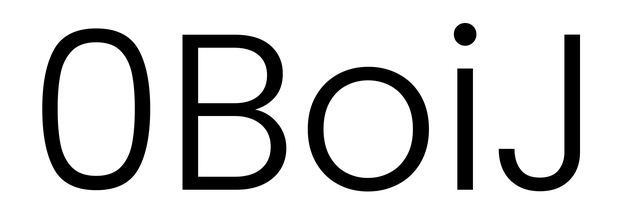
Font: Poppins-Light